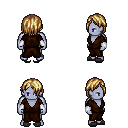
a pixel art fantasy rpg character, male body template, dark elf, purple skin, brown robe, gold greaves, blonde bangs hairstyle, white cloth bracers, gray slippers, four views (front, back, left, right), 2x2 character sprite sheet, small pixel art, hard edges, no anti-aliasing